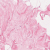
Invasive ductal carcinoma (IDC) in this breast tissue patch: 0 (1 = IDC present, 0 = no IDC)